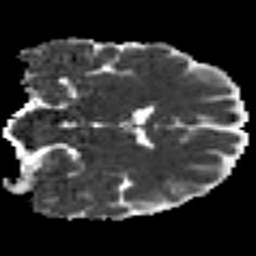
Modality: MD
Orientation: coronal
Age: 33
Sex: male
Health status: ill
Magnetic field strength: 3 T
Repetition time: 9 s
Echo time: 0.093 s